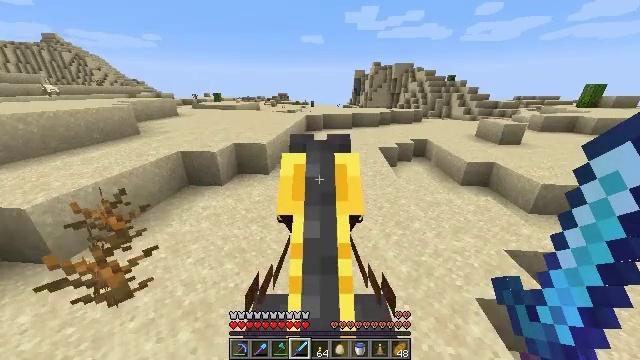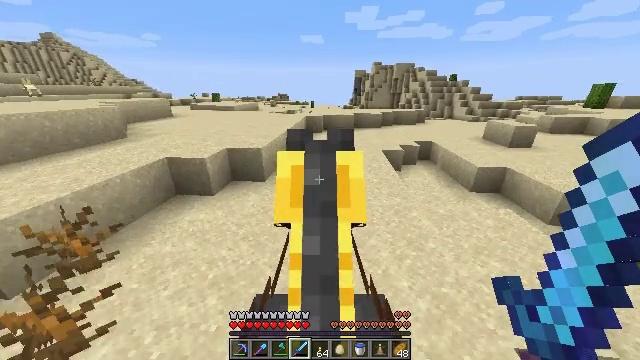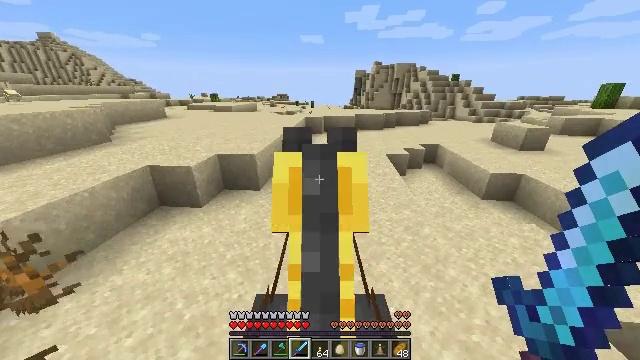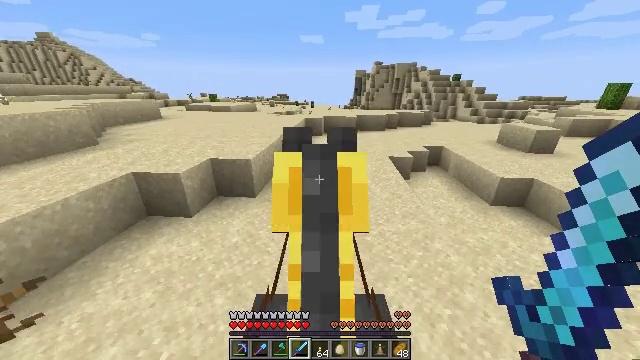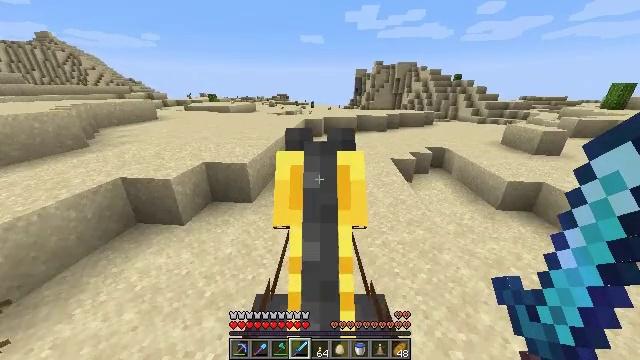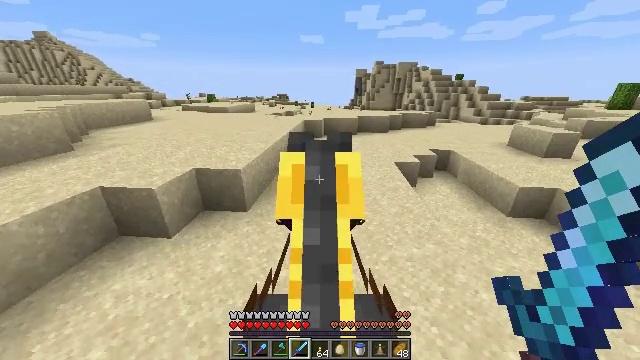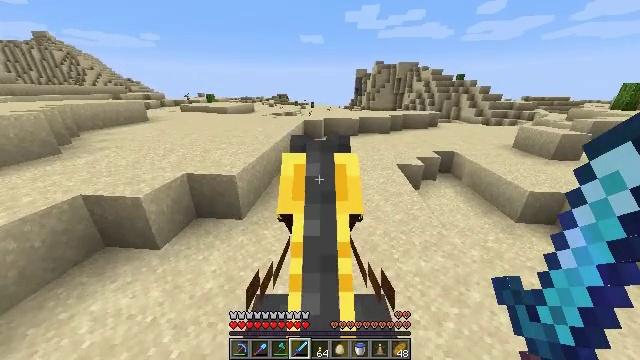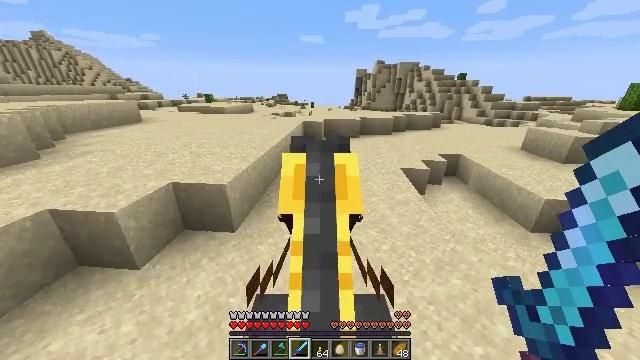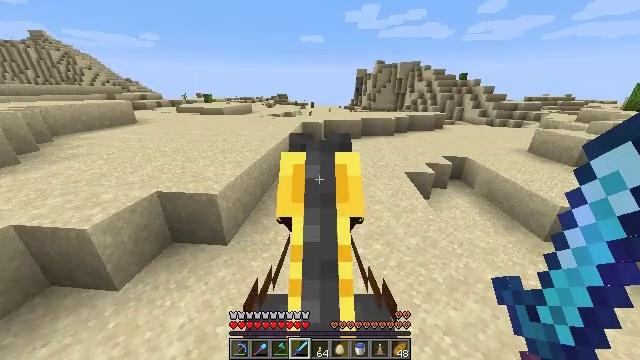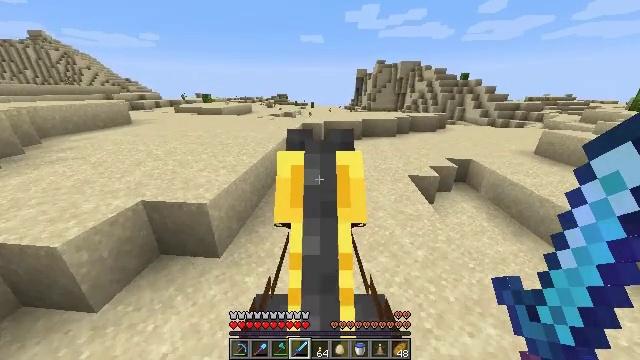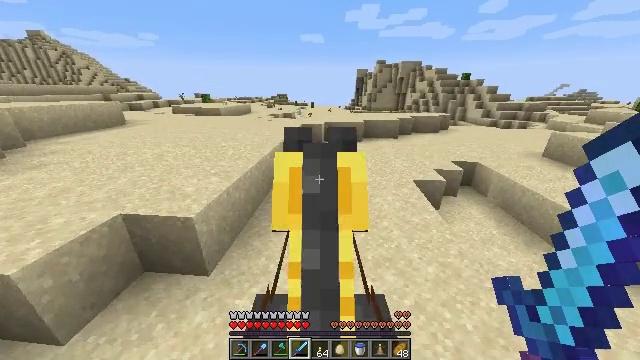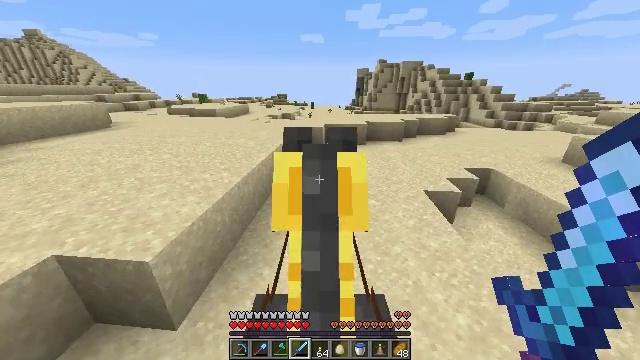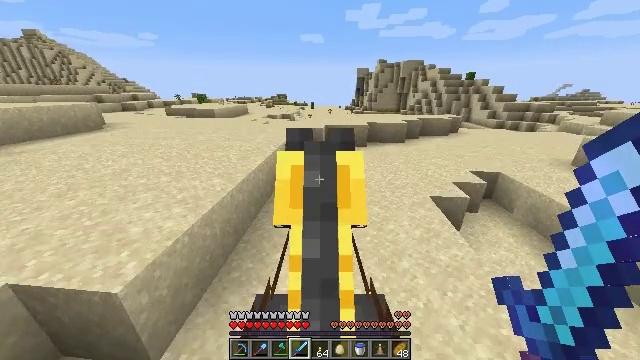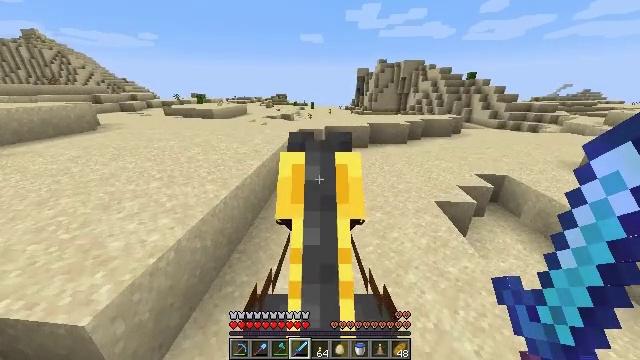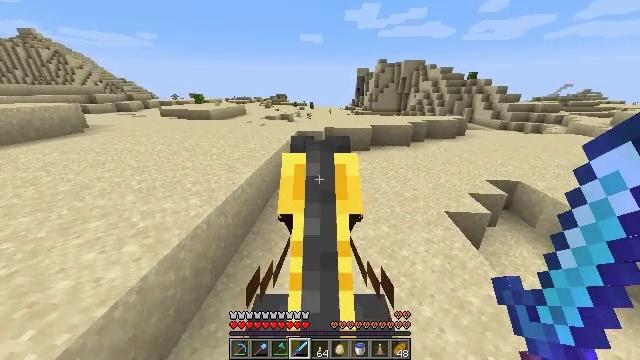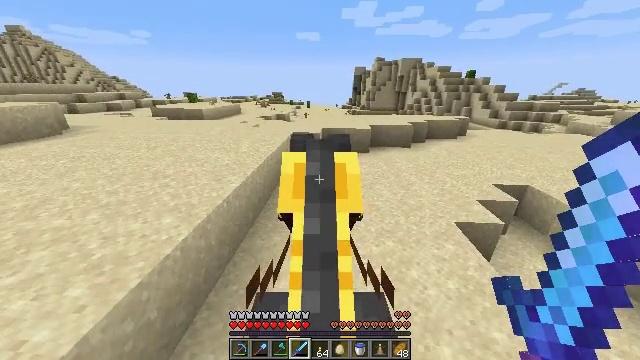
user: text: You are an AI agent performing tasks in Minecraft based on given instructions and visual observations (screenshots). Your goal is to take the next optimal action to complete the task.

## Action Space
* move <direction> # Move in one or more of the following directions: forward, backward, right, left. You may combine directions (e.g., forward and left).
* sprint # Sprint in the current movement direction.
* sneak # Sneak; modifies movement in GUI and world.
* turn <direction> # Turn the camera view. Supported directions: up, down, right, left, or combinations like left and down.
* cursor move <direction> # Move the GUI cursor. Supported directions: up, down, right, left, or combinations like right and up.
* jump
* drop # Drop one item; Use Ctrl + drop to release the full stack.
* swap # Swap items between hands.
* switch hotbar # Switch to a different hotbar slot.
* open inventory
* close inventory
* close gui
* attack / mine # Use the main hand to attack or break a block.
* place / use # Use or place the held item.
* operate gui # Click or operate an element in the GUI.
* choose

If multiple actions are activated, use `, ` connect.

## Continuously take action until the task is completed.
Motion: motion action
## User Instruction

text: Attack the sandstone to break it.
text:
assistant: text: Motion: move forward, sprint
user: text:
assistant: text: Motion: move forward, sprint
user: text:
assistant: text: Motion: move forward, sprint
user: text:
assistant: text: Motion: move forward, sprint
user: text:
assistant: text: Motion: move forward, sprint
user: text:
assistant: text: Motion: move forward, sprint
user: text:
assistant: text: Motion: move forward, sprint
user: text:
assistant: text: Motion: move forward, sprint
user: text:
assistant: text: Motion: move forward, sprint
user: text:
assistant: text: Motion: move forward, sprint
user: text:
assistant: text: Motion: move forward, sprint
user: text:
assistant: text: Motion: move forward, sprint
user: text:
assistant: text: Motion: move forward, sprint
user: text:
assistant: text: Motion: move forward, sprint
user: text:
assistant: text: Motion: move forward, sprint
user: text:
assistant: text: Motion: move forward, sprint, turn right
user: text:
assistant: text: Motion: move forward, sprint, turn right
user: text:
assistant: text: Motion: move forward, sprint, turn right and down
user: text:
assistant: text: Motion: move forward, sprint, turn right and down
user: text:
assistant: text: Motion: move forward, sprint, turn right
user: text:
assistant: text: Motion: move forward, sprint
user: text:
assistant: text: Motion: move forward, sprint
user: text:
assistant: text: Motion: move forward, sprint
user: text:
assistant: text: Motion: move forward, sprint
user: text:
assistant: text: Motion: move forward, sprint
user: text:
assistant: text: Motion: move forward, sprint
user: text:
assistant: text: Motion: move forward, sprint, turn right
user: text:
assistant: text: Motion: move forward, sprint
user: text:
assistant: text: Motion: move forward, sprint
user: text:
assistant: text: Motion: move forward, sprint